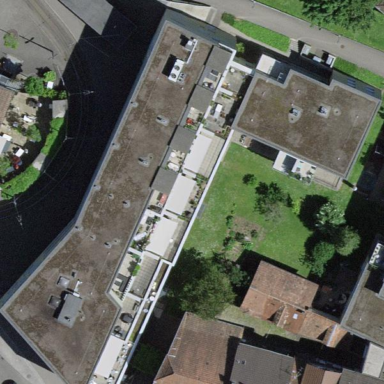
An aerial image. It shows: Flat-roofed building.